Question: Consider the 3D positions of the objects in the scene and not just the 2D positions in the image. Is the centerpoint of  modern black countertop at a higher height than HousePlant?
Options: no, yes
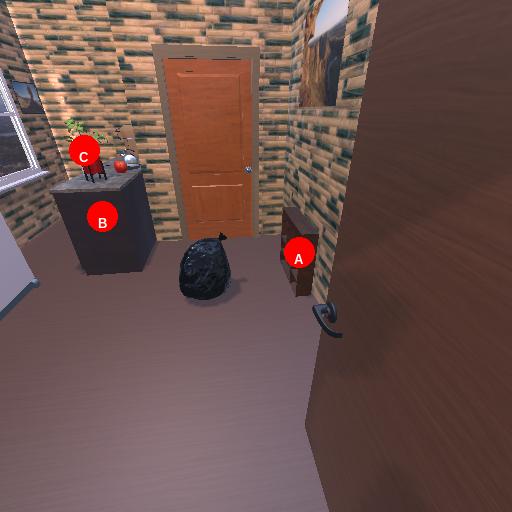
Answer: no